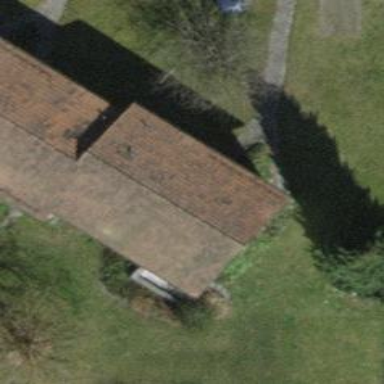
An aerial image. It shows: Building with pitched roof.